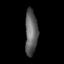
Tissue: lung
Cell type: Others
Senescence score: 0.2196
Nuclear area (px): 552
Mean DAPI intensity: 96.774